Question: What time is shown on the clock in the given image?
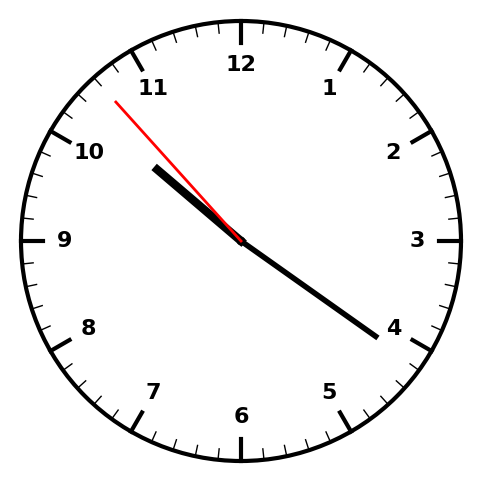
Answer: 10:20:53